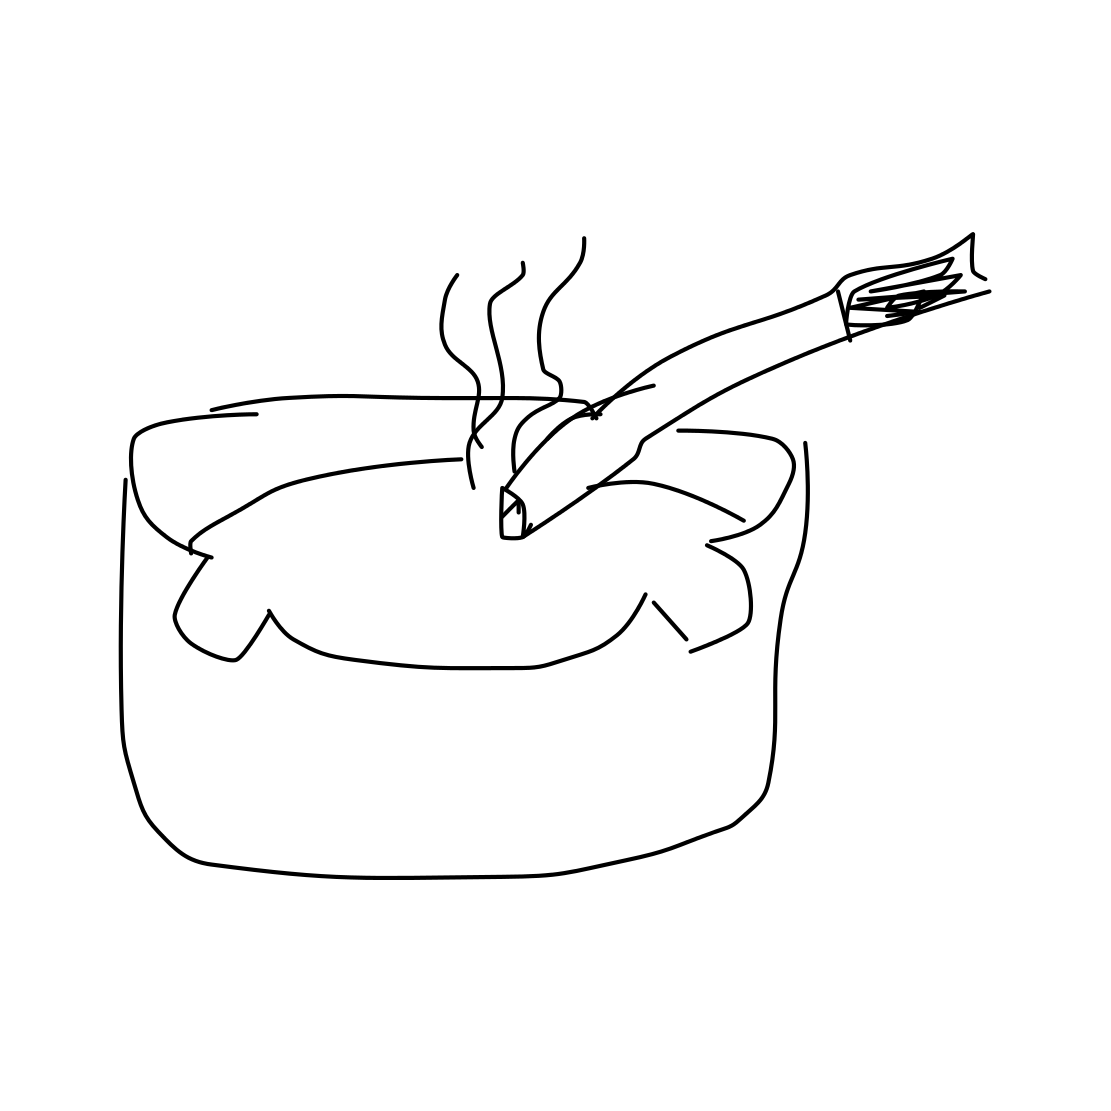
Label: ashtray